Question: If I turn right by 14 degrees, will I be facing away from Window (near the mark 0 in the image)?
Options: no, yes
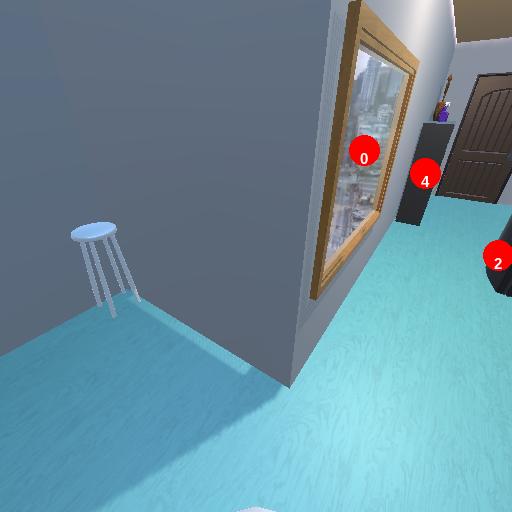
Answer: no